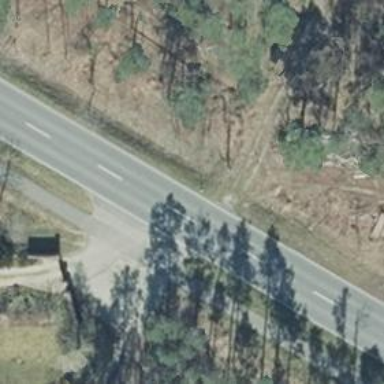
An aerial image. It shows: Primary road with asphalt surface.